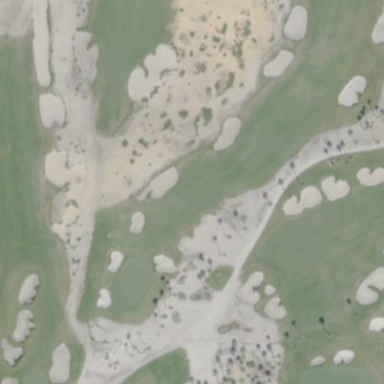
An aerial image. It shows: Golf bunker filled with natural sand.